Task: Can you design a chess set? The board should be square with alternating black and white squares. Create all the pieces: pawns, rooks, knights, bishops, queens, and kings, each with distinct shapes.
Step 4987:
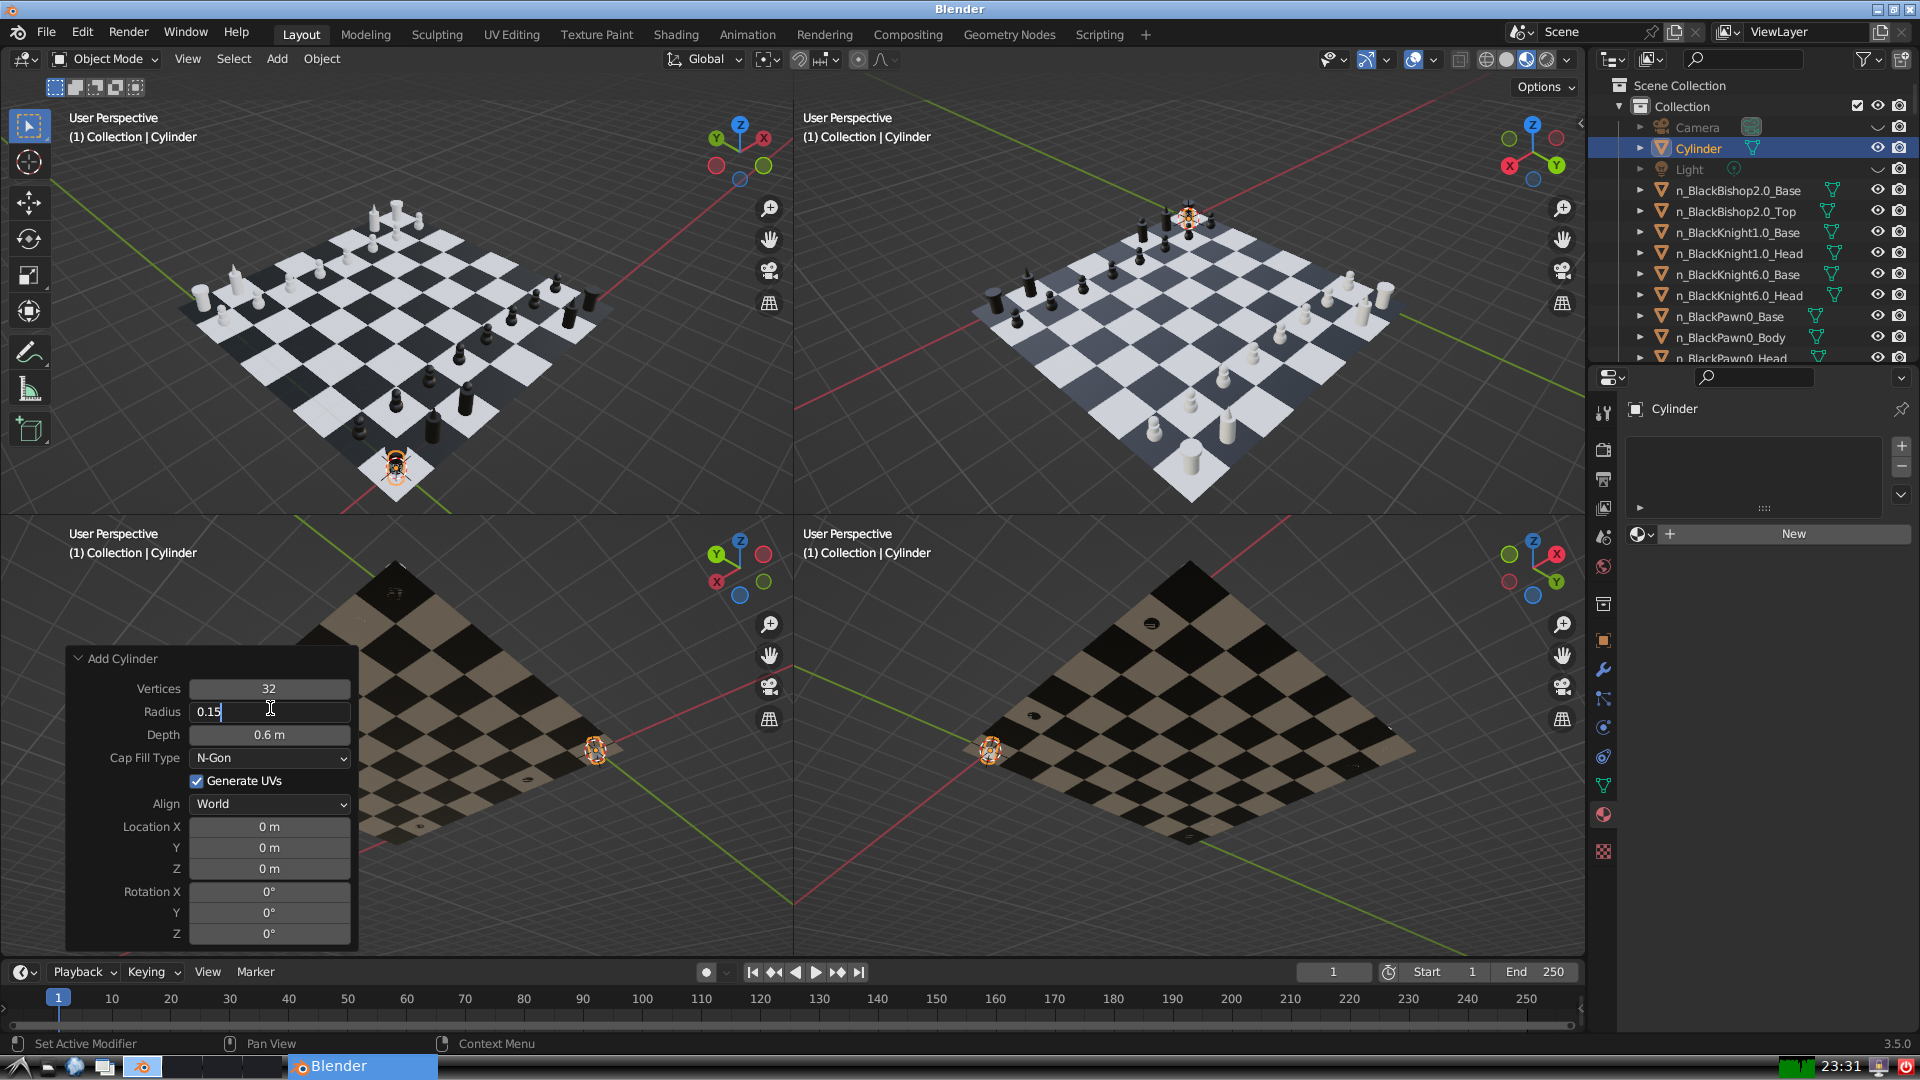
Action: {"key_press": ['Return']}